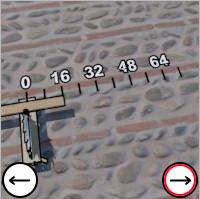
Task: length
Answer: 16
First scale value: 16.0